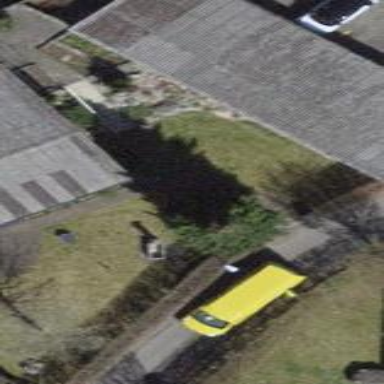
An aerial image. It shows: Group of garages.